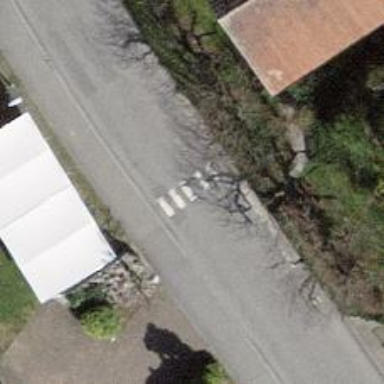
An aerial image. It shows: Bump for traffic calming.